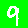
Digit: 9